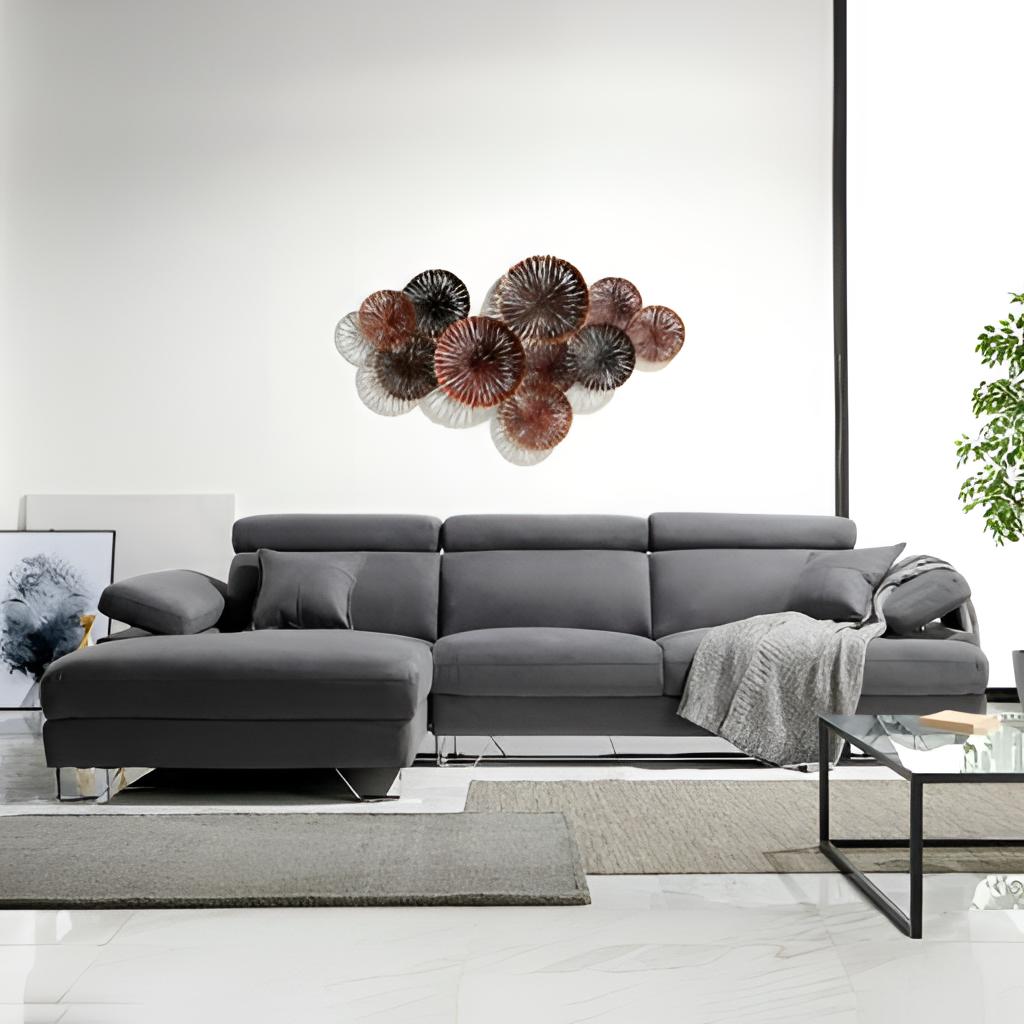
fabric sectional sofa, living room, white paint wallpaper, with solid pattern, contemporary, white tile flooring, with large square pattern